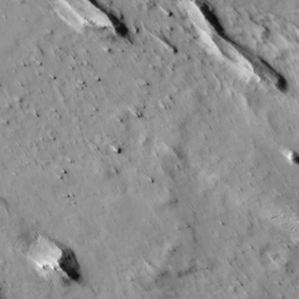
Label: non_frost